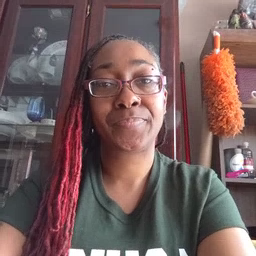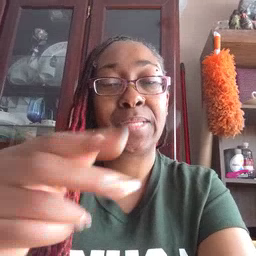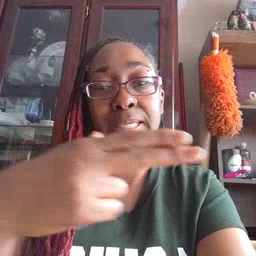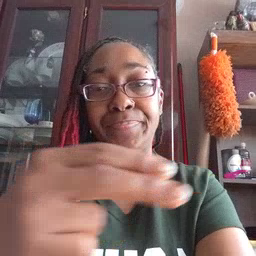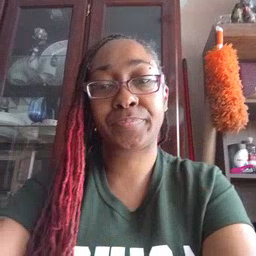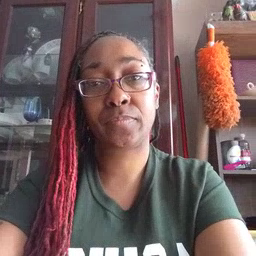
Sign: cut